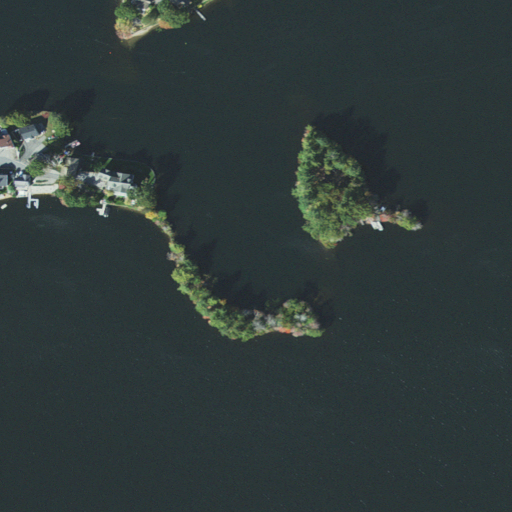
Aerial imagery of island in Massachusetts named Bates Island containing open water, low intensity development, medium intensity development, grassland, and evergreen forest